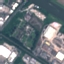
Land use / land cover: Industrial